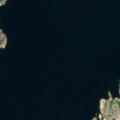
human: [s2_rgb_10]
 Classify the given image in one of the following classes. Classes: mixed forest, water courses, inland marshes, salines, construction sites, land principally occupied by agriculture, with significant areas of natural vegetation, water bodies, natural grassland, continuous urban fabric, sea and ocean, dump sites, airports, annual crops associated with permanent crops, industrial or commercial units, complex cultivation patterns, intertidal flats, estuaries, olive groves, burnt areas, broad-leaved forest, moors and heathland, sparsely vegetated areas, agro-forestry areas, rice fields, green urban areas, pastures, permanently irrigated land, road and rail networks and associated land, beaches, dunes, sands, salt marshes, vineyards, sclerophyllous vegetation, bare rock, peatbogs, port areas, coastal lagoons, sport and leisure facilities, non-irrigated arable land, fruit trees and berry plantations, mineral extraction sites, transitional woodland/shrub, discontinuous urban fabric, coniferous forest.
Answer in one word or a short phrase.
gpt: mixed forest, sea and ocean